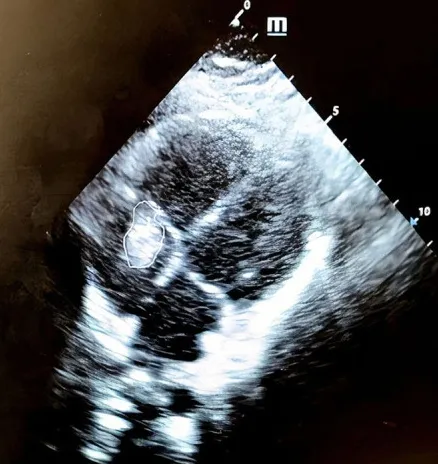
Transthoracic echocardiogram showing a large 2.5 x 1.5 cm mass on tricuspid valve leaflet protruded to the right atrium and right ventricle.
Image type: radiology (ultrasound)